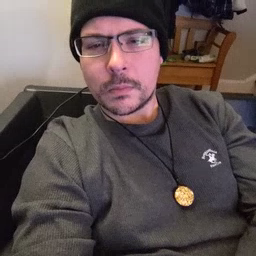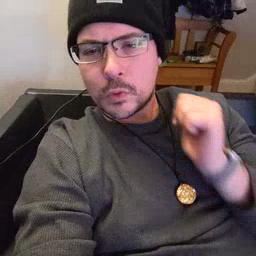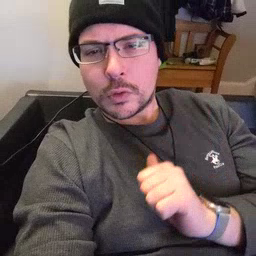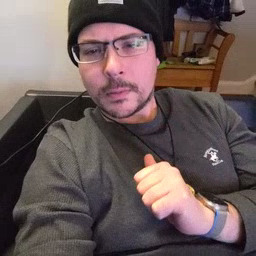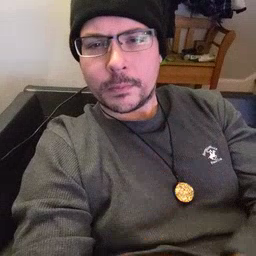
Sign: jacket